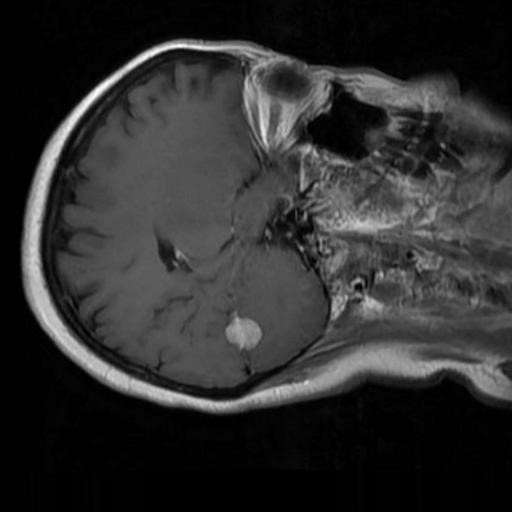
Label: brain_menin